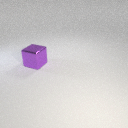
large purple metal cube